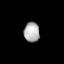
Tissue: lung
Cell type: T cells
Senescence score: 0.229
Nuclear area (px): 304
Mean DAPI intensity: 174.648